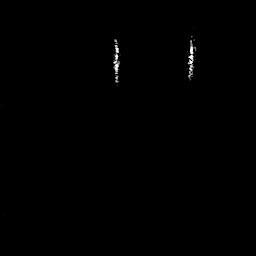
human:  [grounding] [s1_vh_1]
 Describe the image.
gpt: In the satellite image, there is  <ref>1 small ship </ref> <box>[[43, 17, 47, 27, 0]]</box> located at top,  <ref>1 small ship </ref> <box>[[72, 14, 76, 26, 0]]</box> located at top right.